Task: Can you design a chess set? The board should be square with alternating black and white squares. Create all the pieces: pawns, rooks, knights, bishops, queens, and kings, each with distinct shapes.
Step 3423:
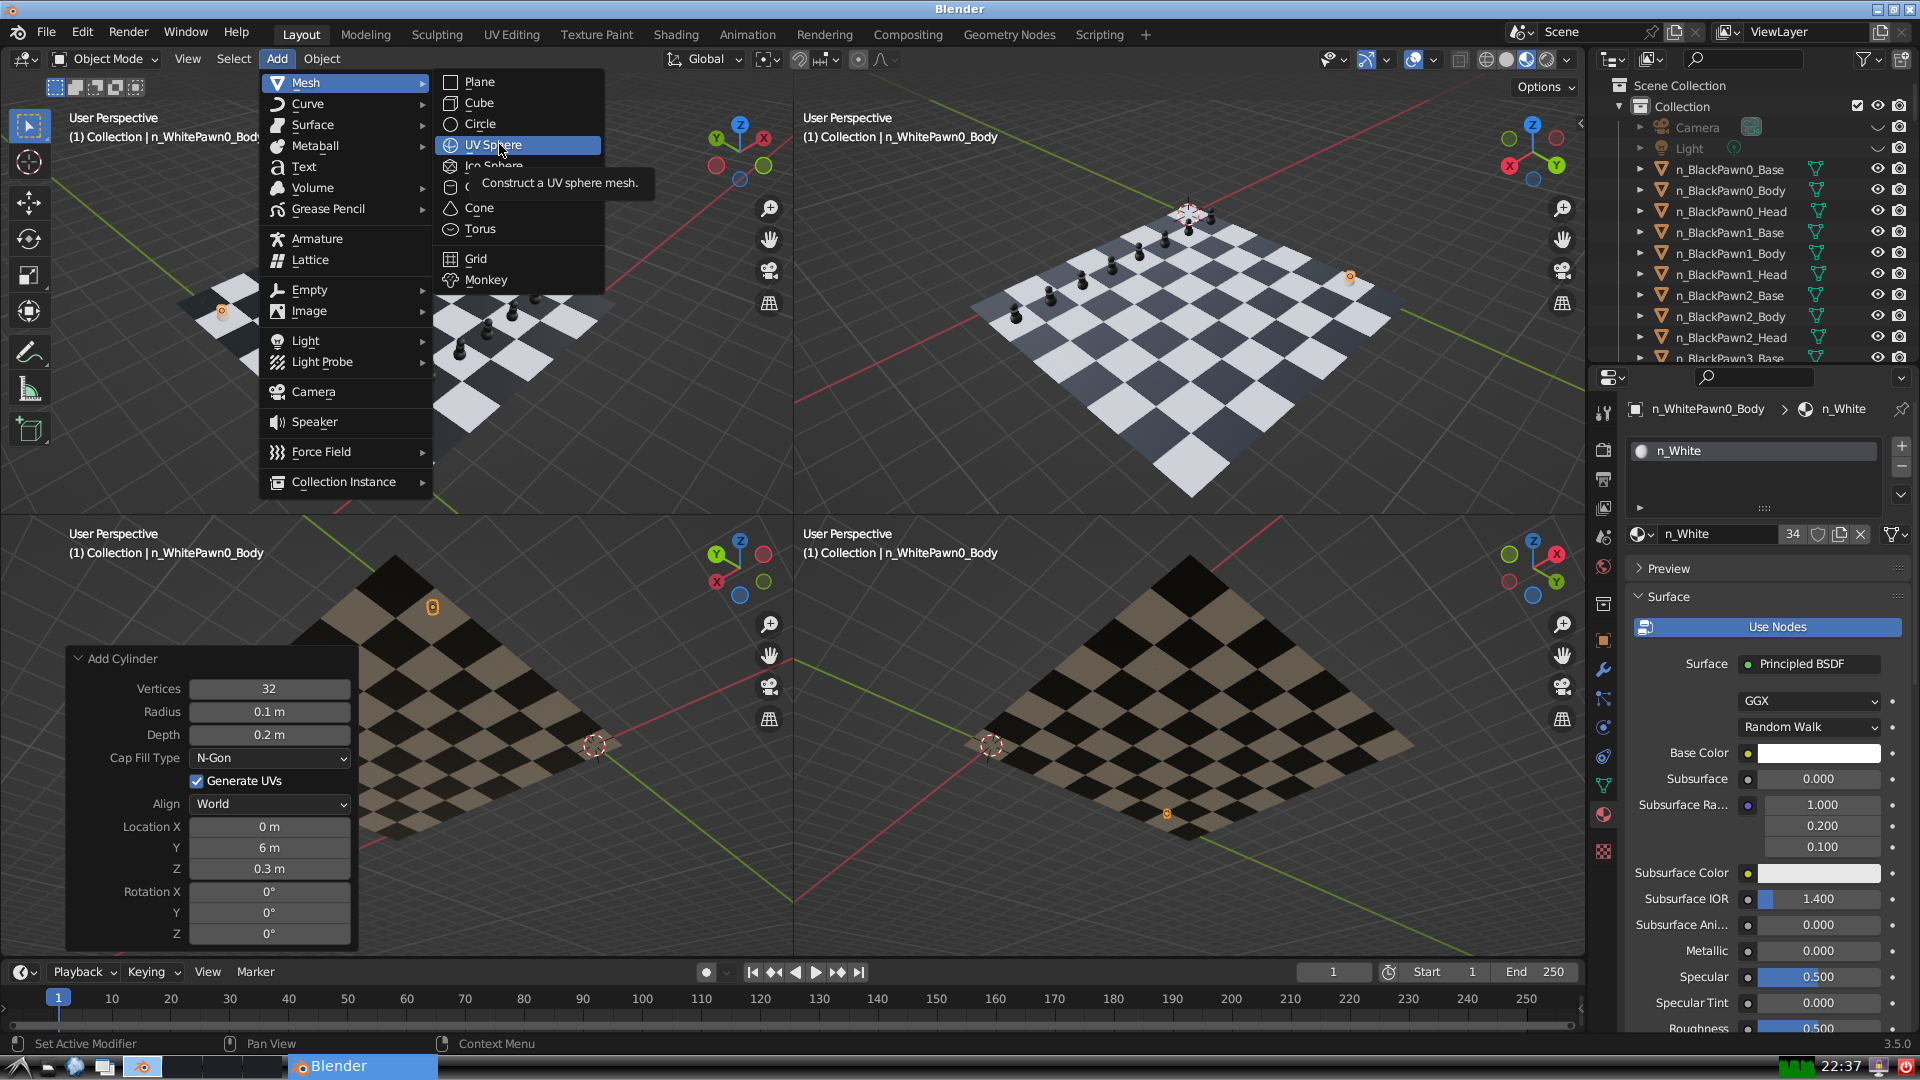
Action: click: no